Interaction volume radius: 10 \u00c5
Interaction volume height: 15 \u00c5
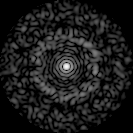
Disorder parameter: 0.8184